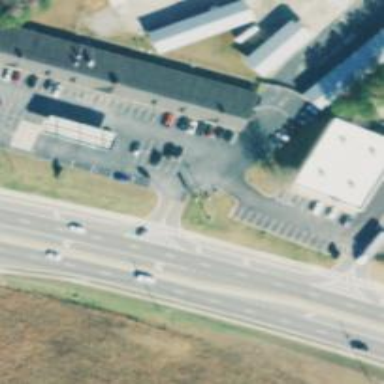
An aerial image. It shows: Marked crossing on the road.